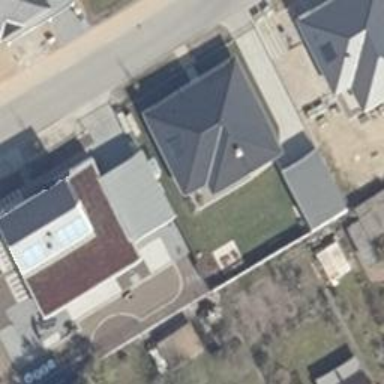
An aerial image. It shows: Detached building.